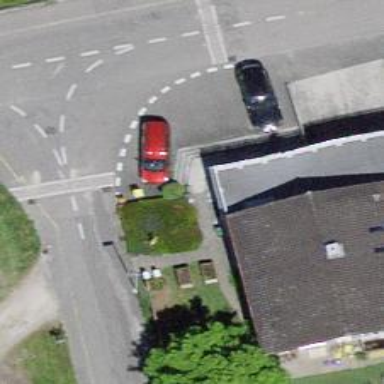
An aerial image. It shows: Post box is visible.